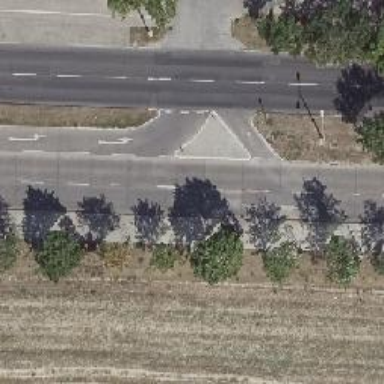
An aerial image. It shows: Concrete primary highway.